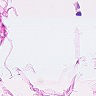
Metastatic tissue present: no